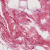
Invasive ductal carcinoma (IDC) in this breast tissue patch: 0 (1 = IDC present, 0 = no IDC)